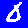
Digit: 0